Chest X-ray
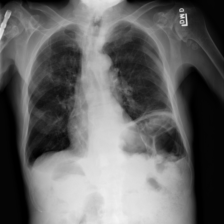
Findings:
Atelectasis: positive
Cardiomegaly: negative
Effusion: negative
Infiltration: negative
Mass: negative
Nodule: negative
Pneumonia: negative
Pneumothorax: negative
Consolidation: negative
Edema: negative
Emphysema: negative
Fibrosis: negative
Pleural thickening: negative
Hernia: negative